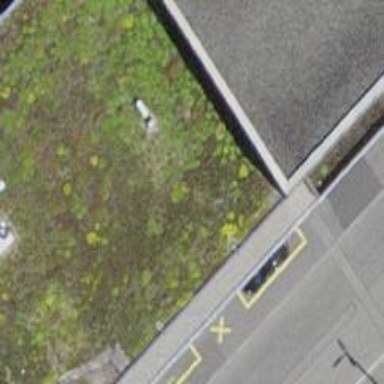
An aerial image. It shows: Bicycle parking area with rack.